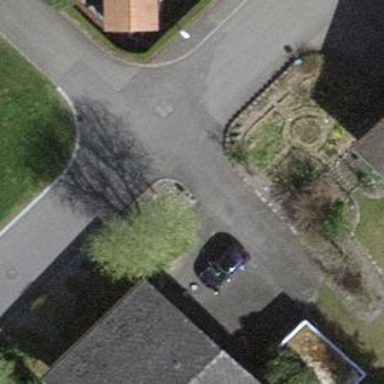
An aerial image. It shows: Residential road.